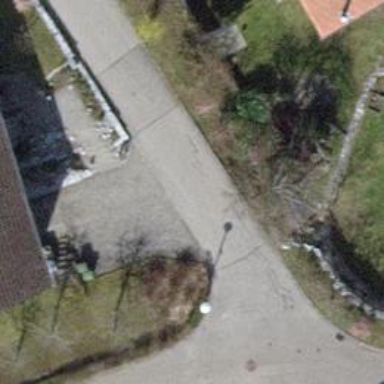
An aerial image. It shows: Asphalt road in residential area.